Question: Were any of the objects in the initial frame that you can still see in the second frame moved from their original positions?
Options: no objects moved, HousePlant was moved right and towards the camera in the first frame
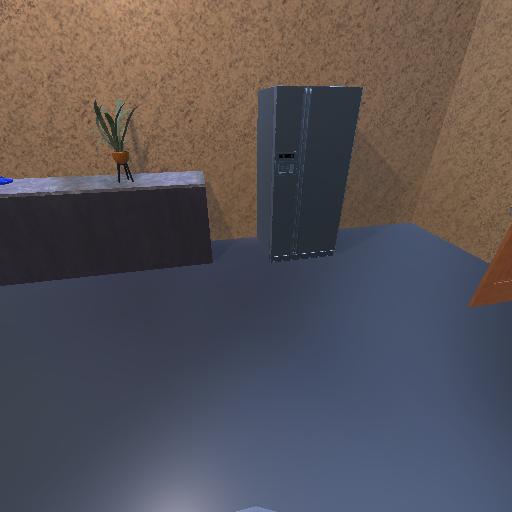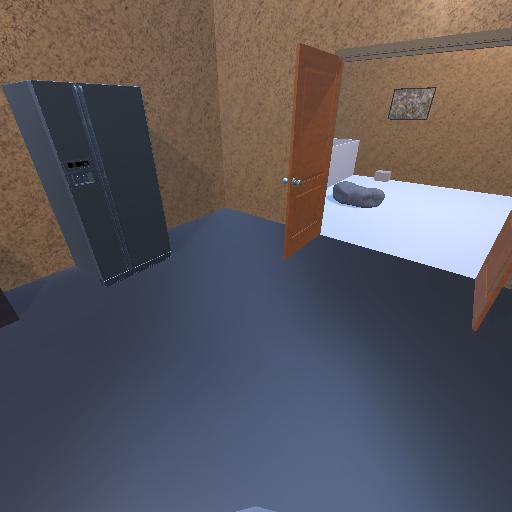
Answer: no objects moved